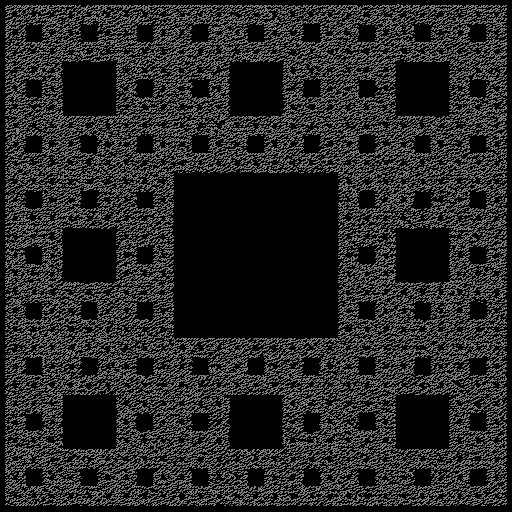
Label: sierpinski_carpet